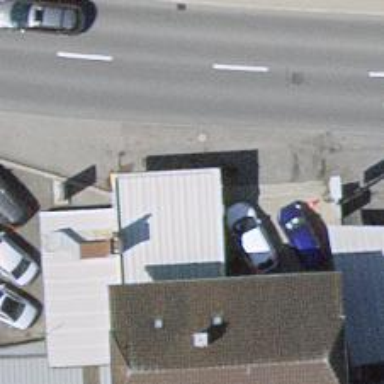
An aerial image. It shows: Fuel station.